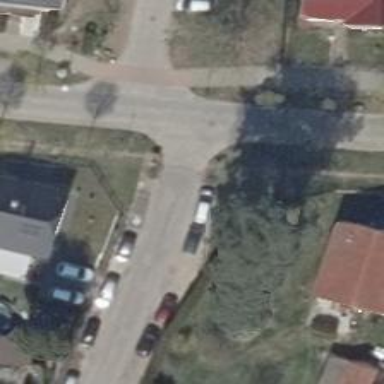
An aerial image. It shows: Road with "give way" sign.